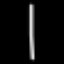
Label: line